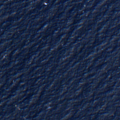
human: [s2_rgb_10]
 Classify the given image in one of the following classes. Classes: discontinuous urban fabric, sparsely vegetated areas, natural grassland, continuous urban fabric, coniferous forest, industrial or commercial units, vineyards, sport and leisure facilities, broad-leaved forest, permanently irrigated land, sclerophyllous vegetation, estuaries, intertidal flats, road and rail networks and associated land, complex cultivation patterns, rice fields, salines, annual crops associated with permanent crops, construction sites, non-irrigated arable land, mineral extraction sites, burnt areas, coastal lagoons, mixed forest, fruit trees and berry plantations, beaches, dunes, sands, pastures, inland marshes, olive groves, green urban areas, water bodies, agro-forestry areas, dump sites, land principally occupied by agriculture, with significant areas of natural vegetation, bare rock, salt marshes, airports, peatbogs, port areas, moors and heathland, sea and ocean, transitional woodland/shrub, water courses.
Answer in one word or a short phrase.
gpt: sea and ocean